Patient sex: M
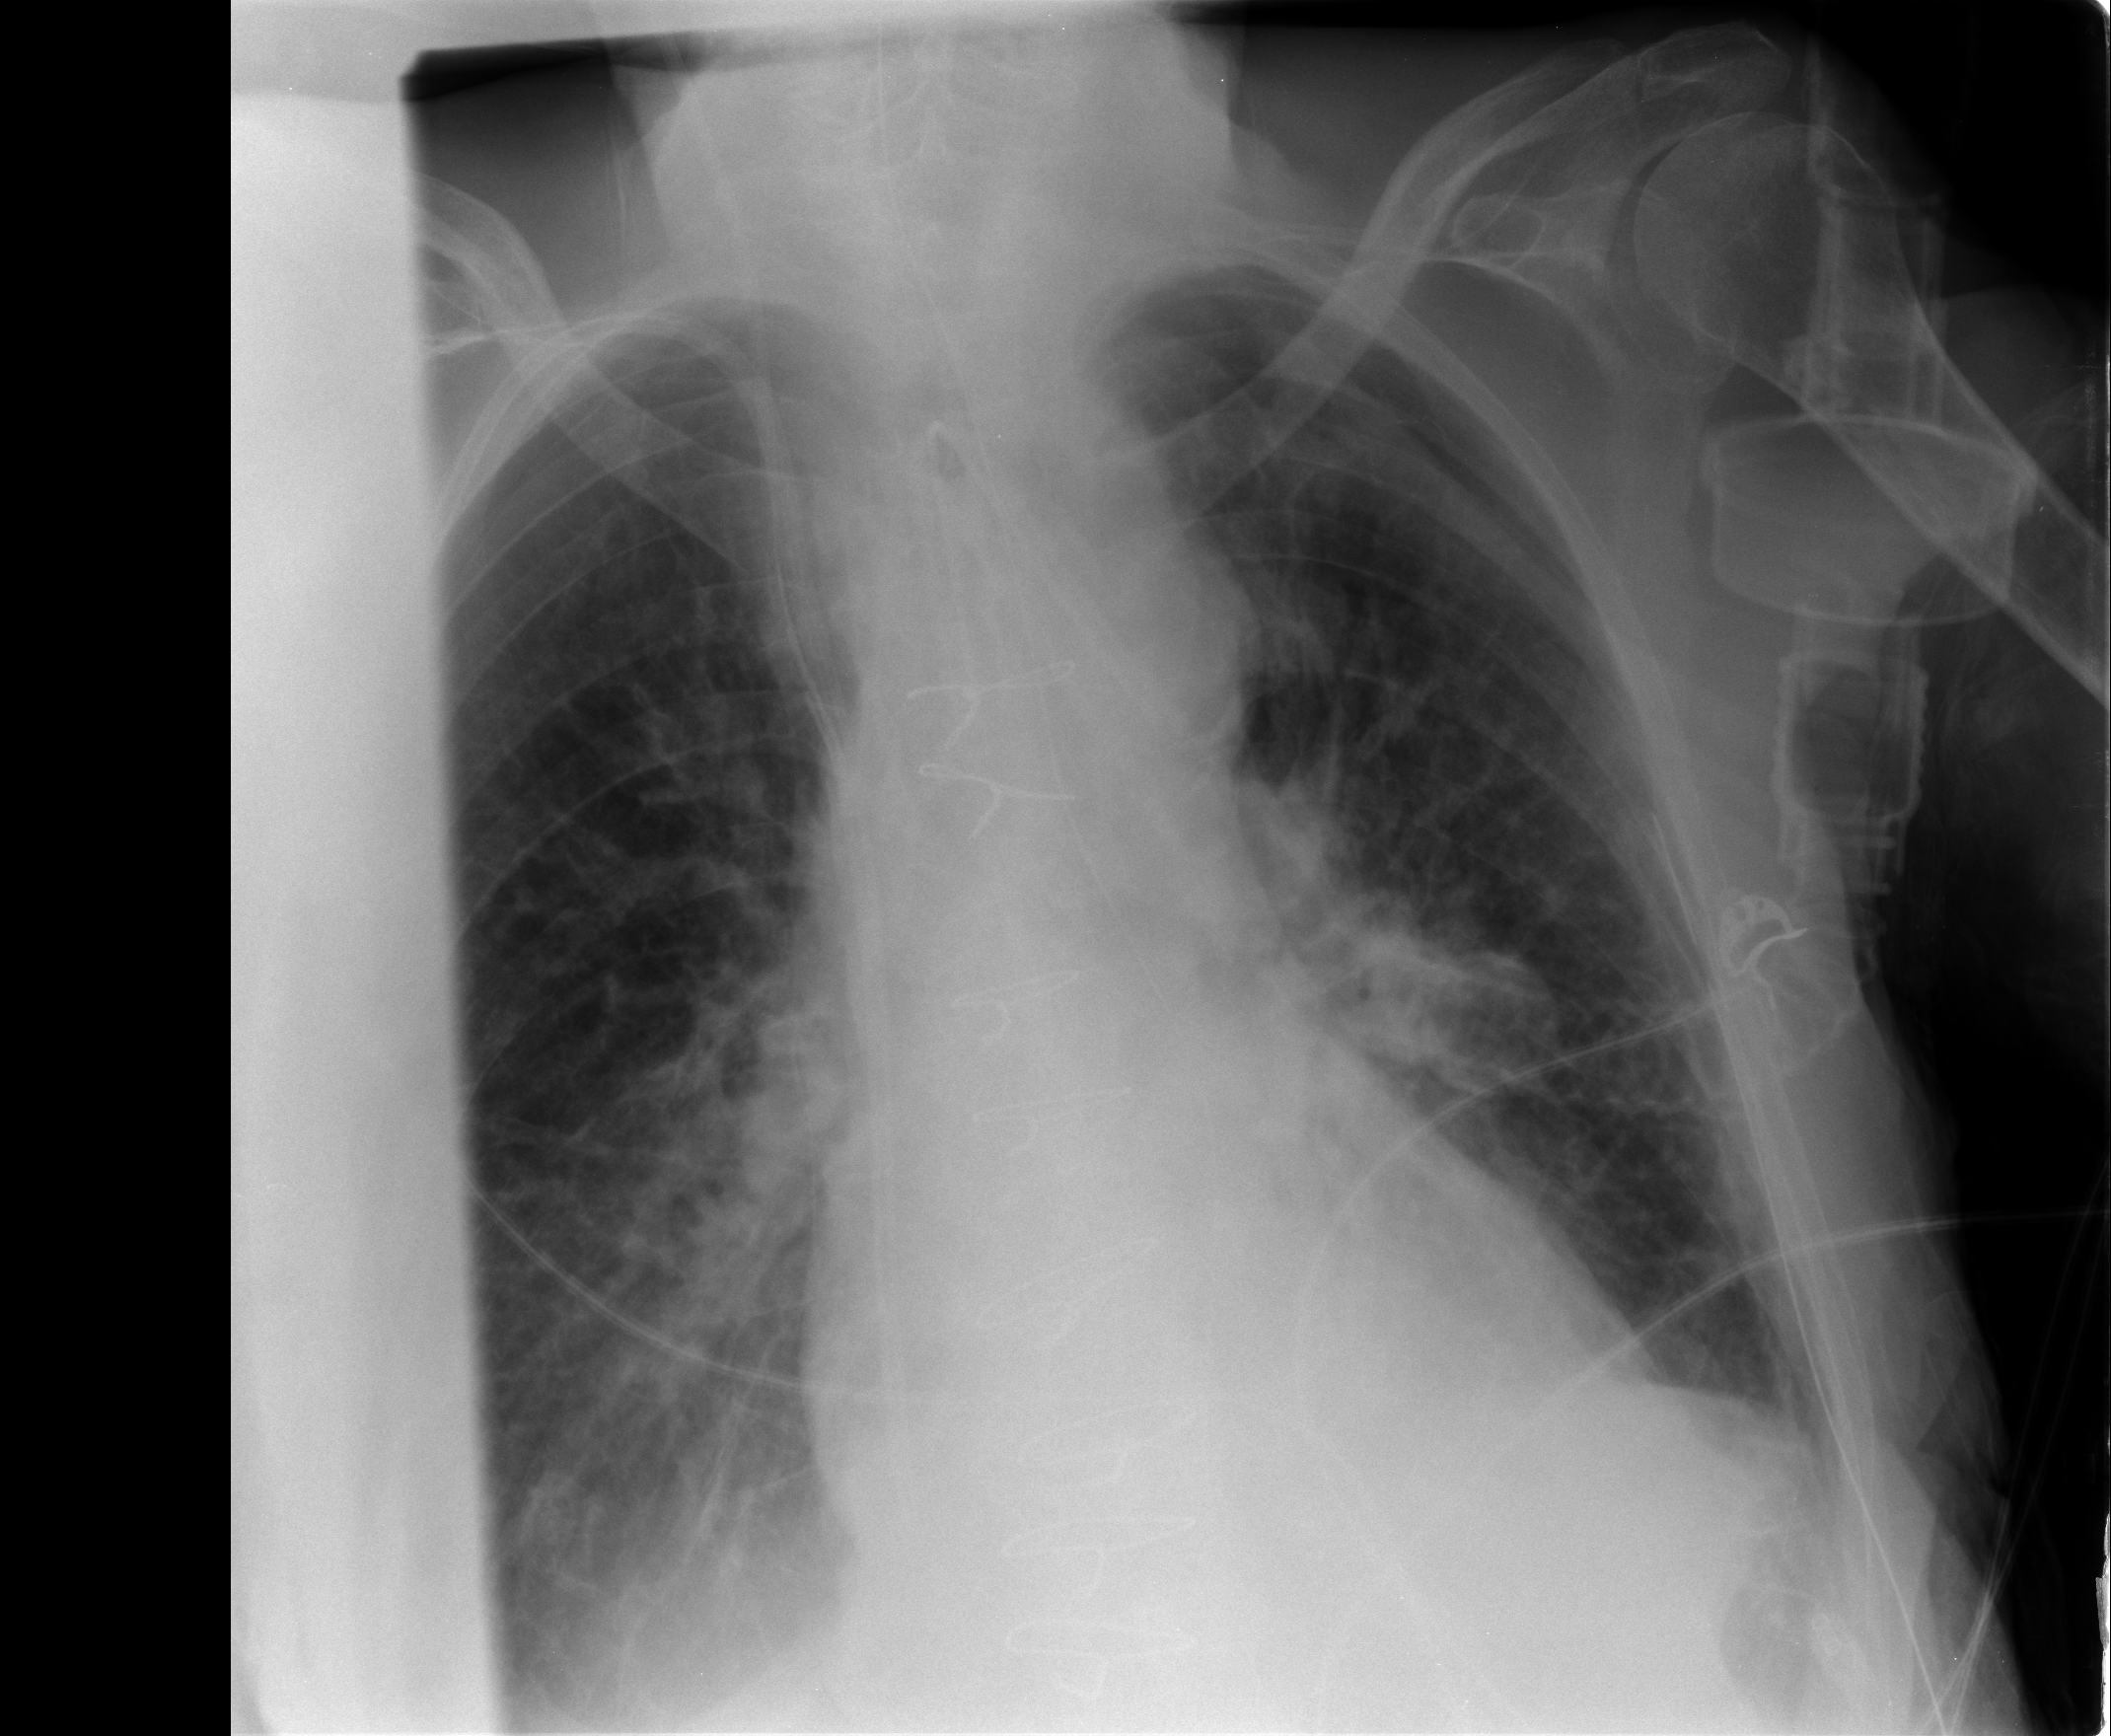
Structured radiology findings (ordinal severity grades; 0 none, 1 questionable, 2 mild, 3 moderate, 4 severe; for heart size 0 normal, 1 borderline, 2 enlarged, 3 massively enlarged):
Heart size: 0
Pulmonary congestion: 2
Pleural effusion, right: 2
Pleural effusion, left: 0
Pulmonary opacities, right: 1
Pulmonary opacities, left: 0
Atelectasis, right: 2
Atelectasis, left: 2